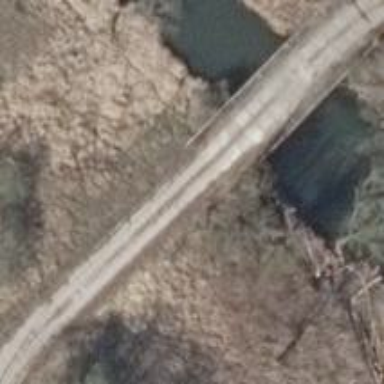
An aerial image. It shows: Track road on concrete bridge constructed with grade1 track type.